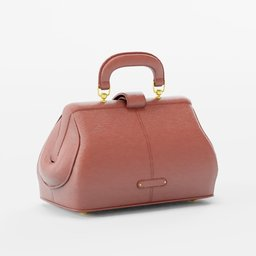
Label: tools